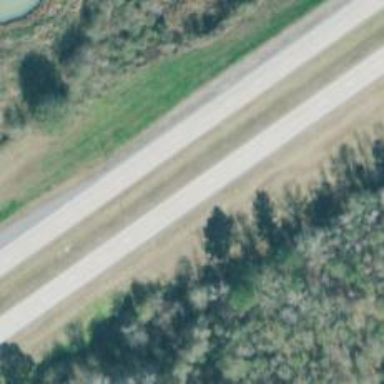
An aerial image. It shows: Dual carriageway expressway classified as trunk highway.